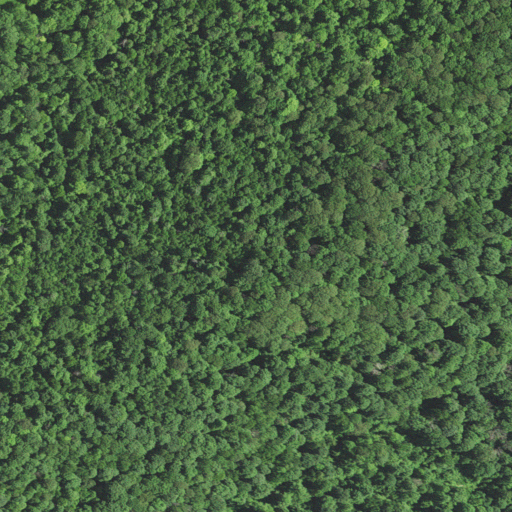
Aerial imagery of ridge(s) in West Virginia named Mill Ridge containing deciduous forest and mixed forest